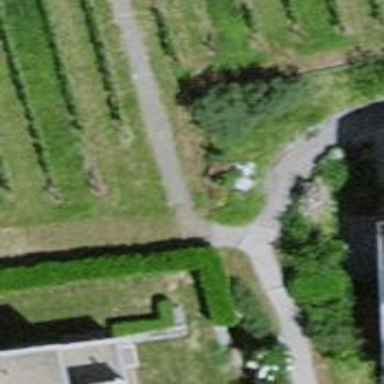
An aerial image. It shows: Hedge acting as barrier.